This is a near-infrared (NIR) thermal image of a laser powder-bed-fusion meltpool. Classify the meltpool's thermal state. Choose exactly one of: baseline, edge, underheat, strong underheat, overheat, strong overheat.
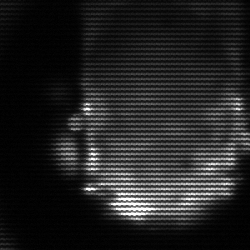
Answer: baseline